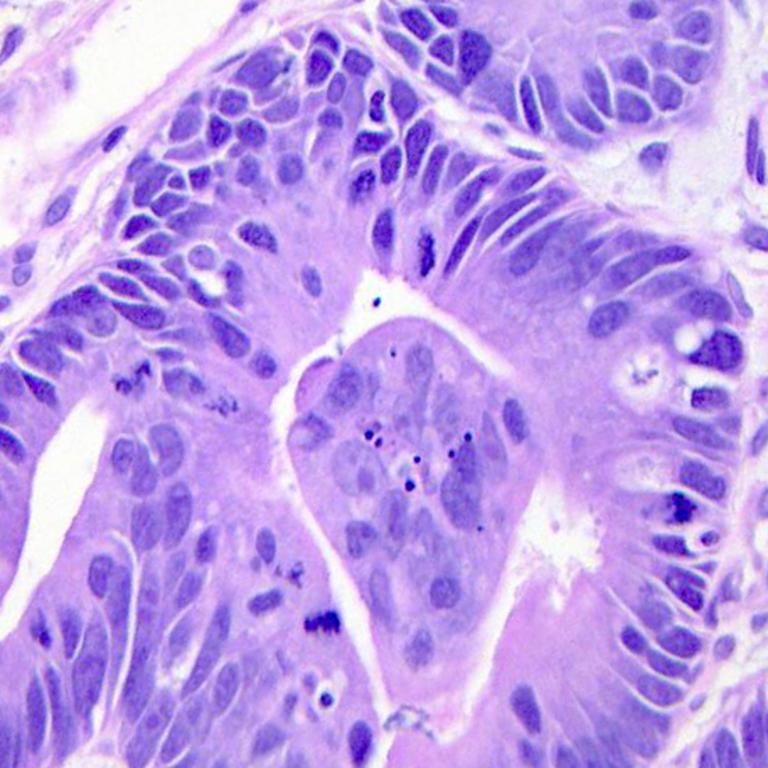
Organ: colon
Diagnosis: adenocarcinomas